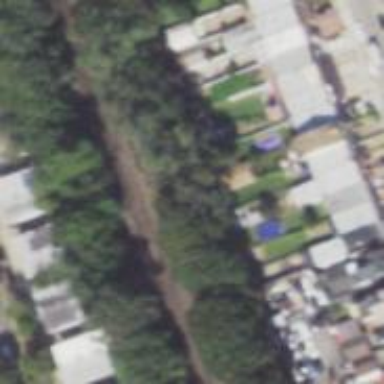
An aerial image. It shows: Abandoned railway.